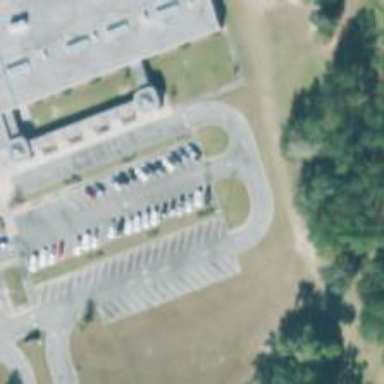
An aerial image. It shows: Parking space.